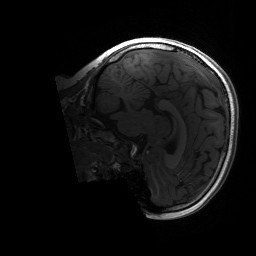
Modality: T1w
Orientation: sagittal
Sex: female
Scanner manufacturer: siemens
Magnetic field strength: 3 T
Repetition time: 1.9 s
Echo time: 0.00243 s